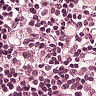
Metastatic tissue present: no